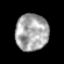
Tissue: prostate
Cell type: Epithelial cells
Senescence score: 0.2487
Nuclear area (px): 1189
Mean DAPI intensity: 165.894